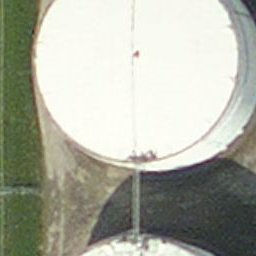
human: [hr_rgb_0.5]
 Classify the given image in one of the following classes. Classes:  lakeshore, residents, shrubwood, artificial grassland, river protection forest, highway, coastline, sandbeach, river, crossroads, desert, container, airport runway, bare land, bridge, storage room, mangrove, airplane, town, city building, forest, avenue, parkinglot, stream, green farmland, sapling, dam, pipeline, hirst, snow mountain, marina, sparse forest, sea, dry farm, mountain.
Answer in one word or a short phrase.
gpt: storage room